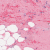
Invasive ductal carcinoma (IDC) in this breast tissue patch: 0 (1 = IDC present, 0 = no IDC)